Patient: sex M, age 24
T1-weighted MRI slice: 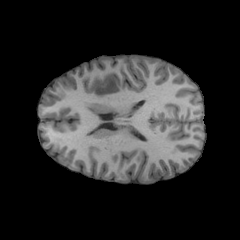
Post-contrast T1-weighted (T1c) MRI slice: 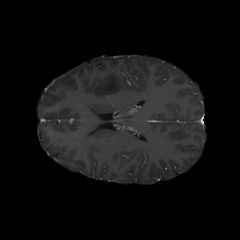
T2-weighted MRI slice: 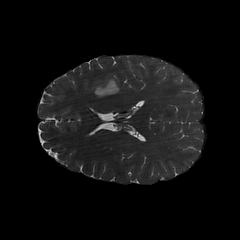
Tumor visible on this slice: yes
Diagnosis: Astrocytoma, IDH-mutant
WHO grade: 2